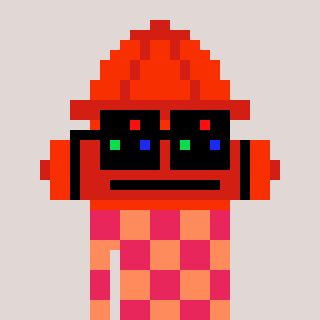
a pixel art character with square black sunglasses, a fire hydrant-shaped head and a peachy-colored body on a warm background